Field crop: maize
Growth stage: 2
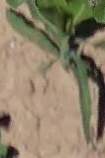
Species: maize